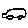
Label: car